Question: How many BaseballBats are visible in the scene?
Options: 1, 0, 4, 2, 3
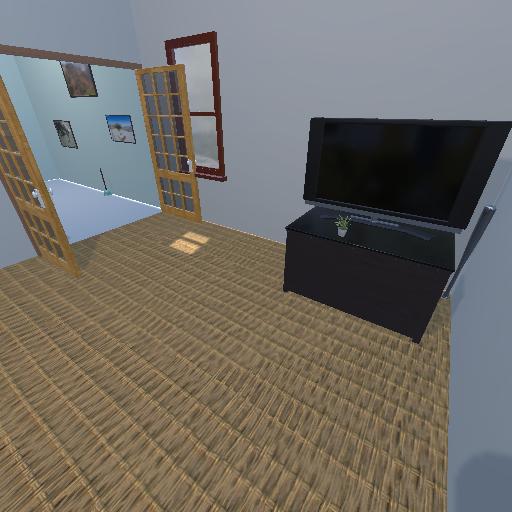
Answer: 1